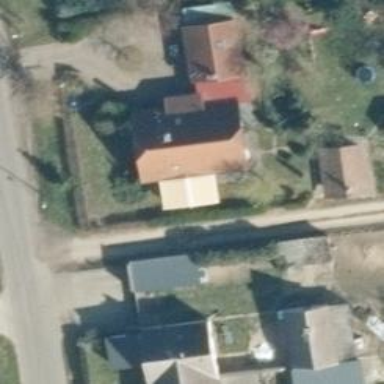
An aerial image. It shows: Residential building.